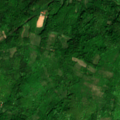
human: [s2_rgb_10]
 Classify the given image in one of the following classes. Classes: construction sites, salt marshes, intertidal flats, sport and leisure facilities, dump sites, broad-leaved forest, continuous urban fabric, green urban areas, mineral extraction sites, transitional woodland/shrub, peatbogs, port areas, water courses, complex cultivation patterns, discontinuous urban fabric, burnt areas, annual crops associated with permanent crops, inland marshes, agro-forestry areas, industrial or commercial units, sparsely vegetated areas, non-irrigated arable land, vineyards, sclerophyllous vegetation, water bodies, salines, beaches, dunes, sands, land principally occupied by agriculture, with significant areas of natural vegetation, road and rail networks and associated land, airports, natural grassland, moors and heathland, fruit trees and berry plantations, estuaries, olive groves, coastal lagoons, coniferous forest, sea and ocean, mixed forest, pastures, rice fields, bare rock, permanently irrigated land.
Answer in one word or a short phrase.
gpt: land principally occupied by agriculture, with significant areas of natural vegetation, broad-leaved forest